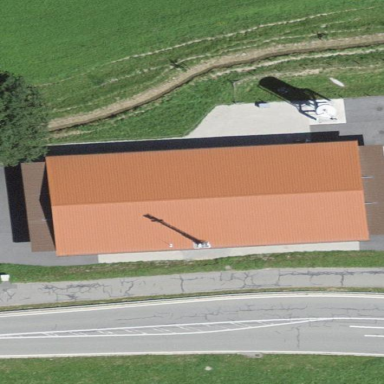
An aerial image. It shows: Fire station building.